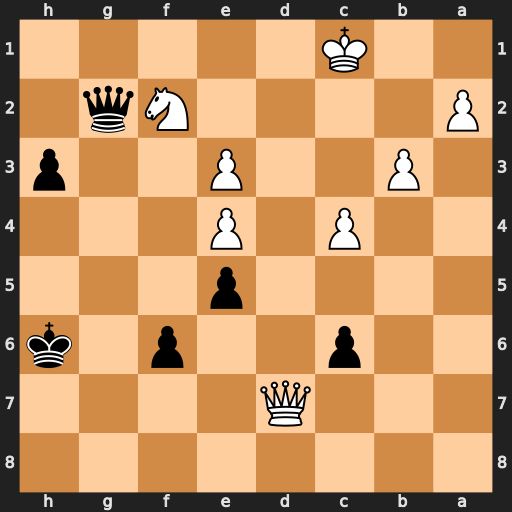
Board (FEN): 8/3Q4/2p2p1k/4p3/2P1P3/1P2P2p/P4Nq1/2K5
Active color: b
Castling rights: -
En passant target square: -
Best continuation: Qf1+ Nd1 h2